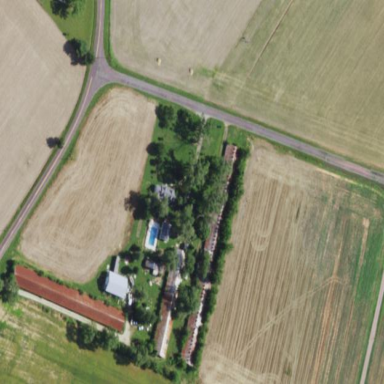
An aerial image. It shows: Farmyard area.